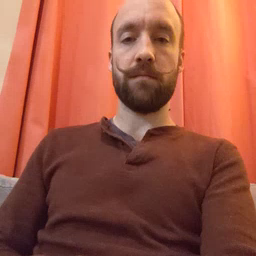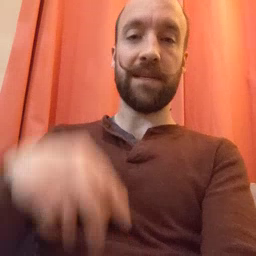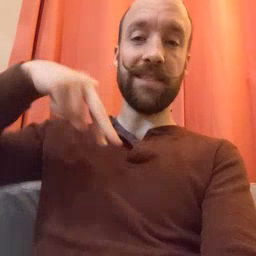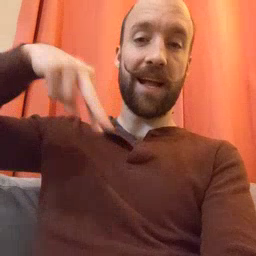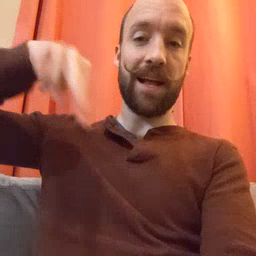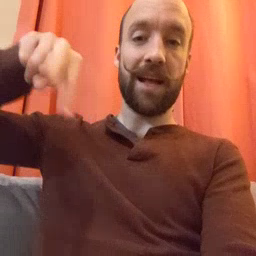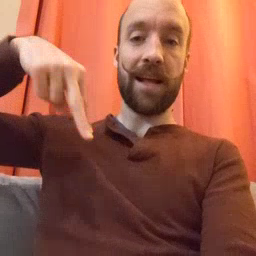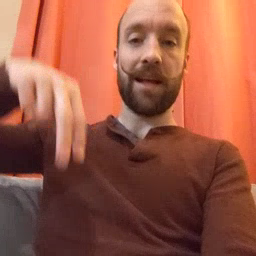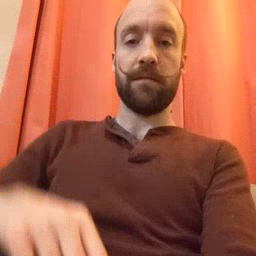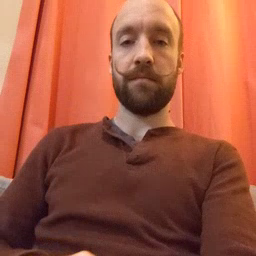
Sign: dance